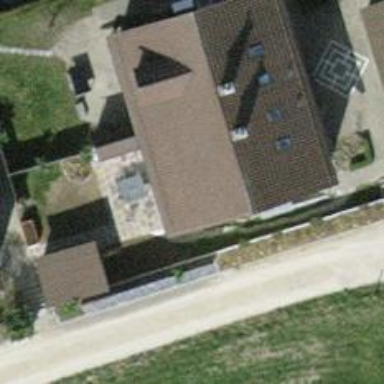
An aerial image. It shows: Semidetached house with gabled roof.